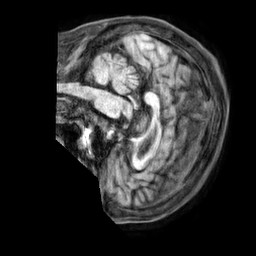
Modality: T1w
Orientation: sagittal
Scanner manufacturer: philips
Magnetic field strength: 1.5 T
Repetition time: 0.6 s
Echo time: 0.02898 s